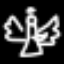
Label: angel